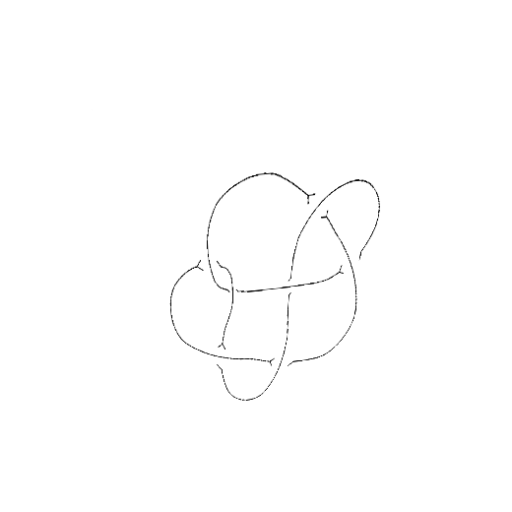
Crossing number: 7